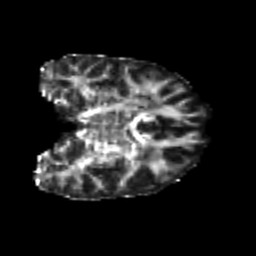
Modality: FA
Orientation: coronal
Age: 25
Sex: female
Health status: healthy
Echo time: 0.074 s